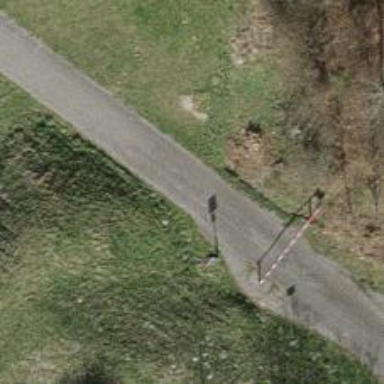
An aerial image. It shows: Unclassified road with grade1 track type.